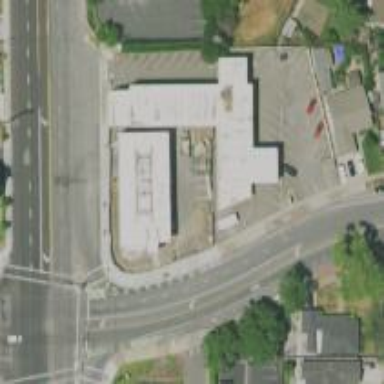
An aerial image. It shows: Veterinary facility.